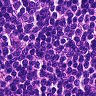
Metastatic tissue present: no